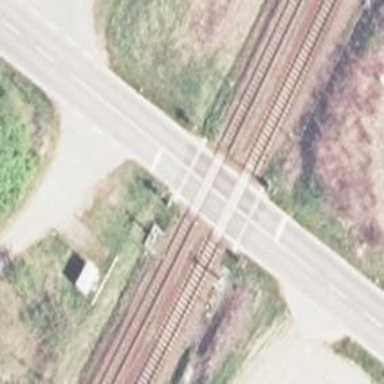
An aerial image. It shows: Level crossing along the railway.